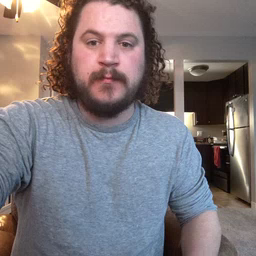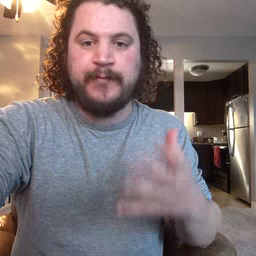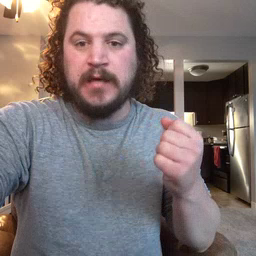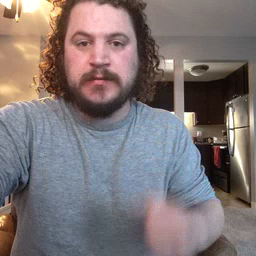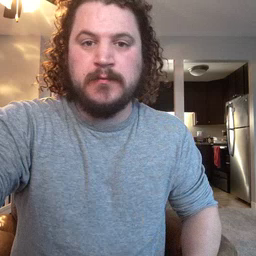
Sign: fast